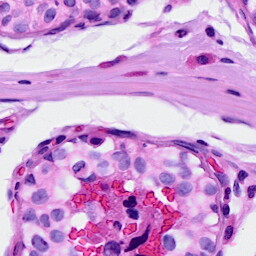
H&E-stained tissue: Breast